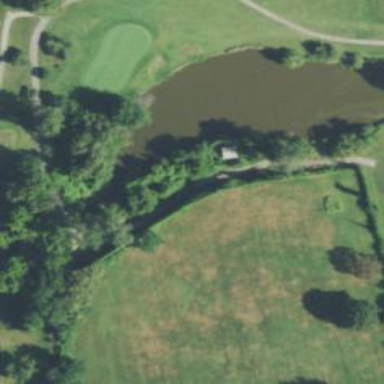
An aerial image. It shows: Pathway for golfing.